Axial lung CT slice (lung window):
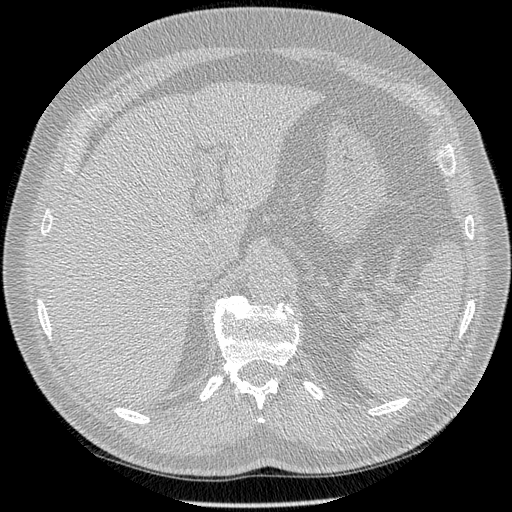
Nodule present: no